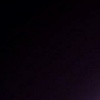
Label: space